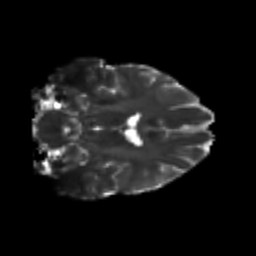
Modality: T2w
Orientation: coronal
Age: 25
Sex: male
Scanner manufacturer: siemens
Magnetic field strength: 3 T
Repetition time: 3.5 s
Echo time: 0.125 s